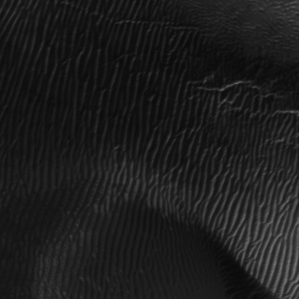
Label: frost